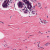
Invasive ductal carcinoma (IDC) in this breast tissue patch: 0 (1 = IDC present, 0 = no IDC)